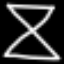
Label: hourglass